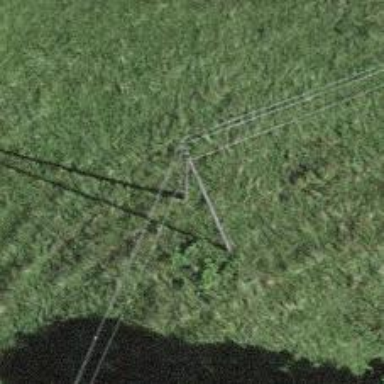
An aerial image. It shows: Utility pole in the area.